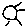
Label: sun